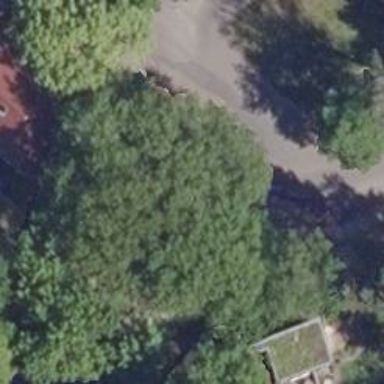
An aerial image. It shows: Single tag "natural: tree."